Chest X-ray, PA view. Patient: 80 years old, sex F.
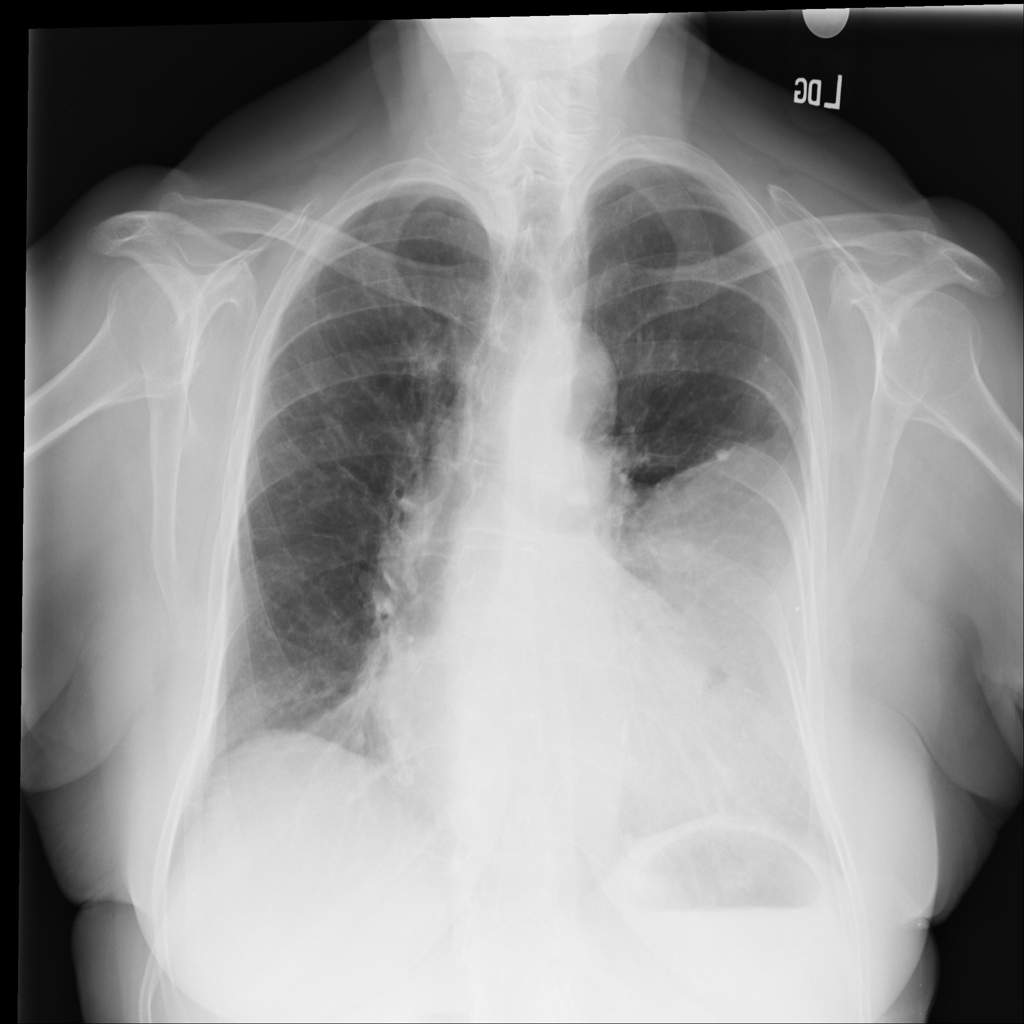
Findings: No Finding